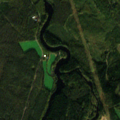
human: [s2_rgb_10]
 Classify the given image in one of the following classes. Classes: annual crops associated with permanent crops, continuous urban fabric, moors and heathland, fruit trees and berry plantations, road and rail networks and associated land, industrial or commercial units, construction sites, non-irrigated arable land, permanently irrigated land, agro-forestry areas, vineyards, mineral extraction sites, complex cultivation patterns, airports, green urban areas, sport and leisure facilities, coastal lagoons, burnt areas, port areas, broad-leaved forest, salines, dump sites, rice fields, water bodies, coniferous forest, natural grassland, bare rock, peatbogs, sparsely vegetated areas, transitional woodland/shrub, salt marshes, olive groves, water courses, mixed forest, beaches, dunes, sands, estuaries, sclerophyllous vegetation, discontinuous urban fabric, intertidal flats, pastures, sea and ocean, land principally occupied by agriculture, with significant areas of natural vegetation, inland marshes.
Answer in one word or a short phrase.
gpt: land principally occupied by agriculture, with significant areas of natural vegetation, coniferous forest, mixed forest, transitional woodland/shrub